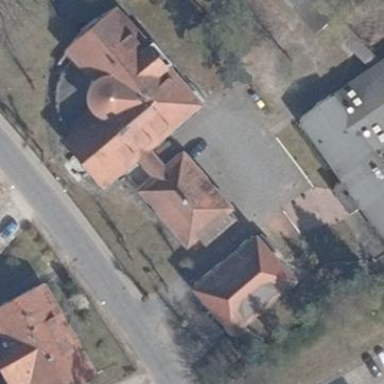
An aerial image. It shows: White building with hipped roof.